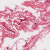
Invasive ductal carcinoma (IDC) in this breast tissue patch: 0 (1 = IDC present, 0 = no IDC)